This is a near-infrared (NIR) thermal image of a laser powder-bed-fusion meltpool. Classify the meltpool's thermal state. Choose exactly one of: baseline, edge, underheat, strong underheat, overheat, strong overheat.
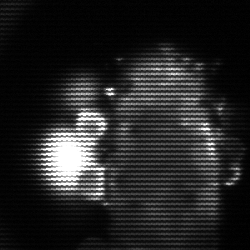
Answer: strong underheat